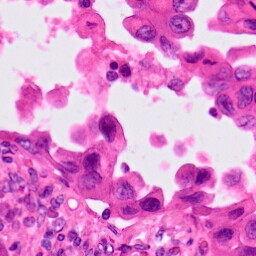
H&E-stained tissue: Lung